Question: This is yet another questions springed from <URL>,
How do I programatically get the background color of an image?
Example:

For the above image,the background color is white.
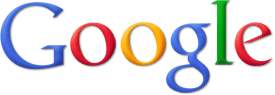
Answer: As discussed in the comments for the question itself, the notion of "background color" is rather subjective, so it's not really possible to write an algorithm to guarantee the desired result for all inputs.
That said, however, I think I understand what you're trying to accomplish, and I've written a couple of MATLAB functions that are quite successful at identifying a probable background color for a number of input images I've tried.
The heuristic I used is based on the observation that, generally speaking, the background color of an image is likely to be regions of low-frequency information, while the foreground is likely to be high-frequency. (Note that when this isn't the case, my 'getBackgroundColor' function will fail miserably.) So what I do is isolate the high-frequency information in the frequency domain, transform it back to the spatial domain, "spread-out" the selected pixels so as to cover broad high-frequency regions, and then to simply remove these pixels.
There are plenty of places in the code that can be tightened and fiddled with to improve performance for your particular application, but it seems to work nicely for a wide variety of test cases as is.
getBackgroundColor.m:
'''
function [img, meanColor, modeColor] = getBackgroundColor (img)
%
% function [img, meanColor, modeColor] = getBackgroundColor (img)
%
% img - Either a string representing the filename of an image to open
% or an image itself. If the latter, it must be either a
% 3-dimensional matrix representing an RGB image or a 2-dimensional
% matrix representing a grayscale image.
if ischar(img)
img = imread(imageFile);
end
img = double(img);
% Handle RGB and Grayscale separately.
if ndims(img)==3
% There are probably some spiffy ways to consolidate this sprawl
% so that the R, G, and B channels are not being processed
% independently, but for the time being, this does work.
red = getBG(img(:, :, 1));
green = getBG(img(:, :, 2));
blue = getBG(img(:, :, 3));
% For each channel, remove the "foreground" regions identified in
% each of the other channels.
red(isnan(green)) = NaN;
red(isnan(blue)) = NaN;
green(isnan(red)) = NaN;
green(isnan(blue)) = NaN;
blue(isnan(red)) = NaN;
blue(isnan(green)) = NaN;
% Compute the mean and mode colors.
meanColor = [ ...
mean(mean( red(~isnan(red)) )) ...
mean(mean( green(~isnan(green)) )) ...
mean(mean( blue(~isnan(blue)) )) ];
modeColor = [ ...
mode(mode( red(~isnan(red)) )) ...
mode(mode( green(~isnan(green)) )) ...
mode(mode( blue(~isnan(blue)) )) ];
% Update each the foreground regions of each channel and set them
% to their mean colors. This is only necessary for visualization.
red(isnan(red)) = meanColor(1);
green(isnan(green)) = meanColor(2);
blue(isnan(blue)) = meanColor(3);
img(:, :, 1) = red;
img(:, :, 2) = green;
img(:, :, 3) = blue;
else
img = getBG(img);
meanColor = mean(mean( img( ~isnan(img) ) ));
modeColor = mode(mode( img( ~isnan(img) ) ));
img(isnan(img)) = meanColor;
end
% Convert the image back to integers (optional)
img = uint8(img);
% Display the results before returning
display(meanColor)
display(modeColor)
function image = getBG (image)
mask = getAttenuationMask(size(image), min(size(image)) / 2, 0, 1);
% Assume that the background is mostly constant, so isolate the high-frequency
% parts of the image in the frequency domain and then transform it back into the spatial domain
fftImage = fftshift(fft2(image));
fftImage = fftImage .* mask;
invFftImage = abs(ifft2(fftImage));
% Expand the high-frequency areas of the image and fill in any holes. This should
% cover all but the (hopefully) low frequency background areas.
edgeRegion = imfill(imdilate(invFftImage, strel('disk', 4, 4)), 'holes');
% Now remove the parts of the image that are covered by edgeRegion
edgeMean = mean(mean(edgeRegion));
image(edgeRegion>edgeMean) = NaN;
end
end
'''
getAttenuationMask.m:
'''
function mask = getAttenuationMask (maskSize, radius, centerValue, edgeValue)
%
% function mask = getAttenuationMask (maskSize, radius, centerValue, edgeValue)
%
if nargin==2
centerValue = 1;
edgeValue = 0;
end
width = maskSize(1);
height = maskSize(2);
mx = width / 2;
my = height / 2;
mask=zeros(maskSize);
for i=1:width
for j=1:height
d = sqrt( (i-mx)^2 + (j-my)^2 );
if (d >= radius)
d = edgeValue;
else
d = (centerValue * (1 - (d / radius))) + (edgeValue * (d / radius));
end
mask(i, j) = d;
end
end
'''